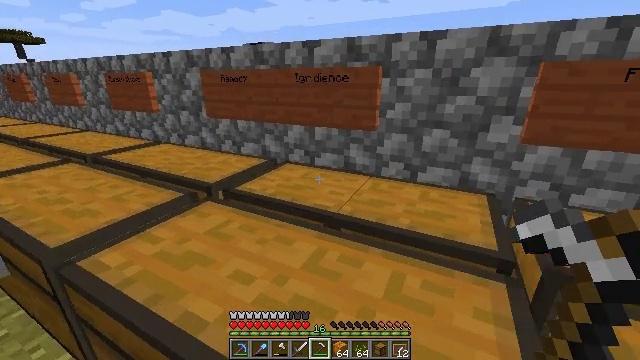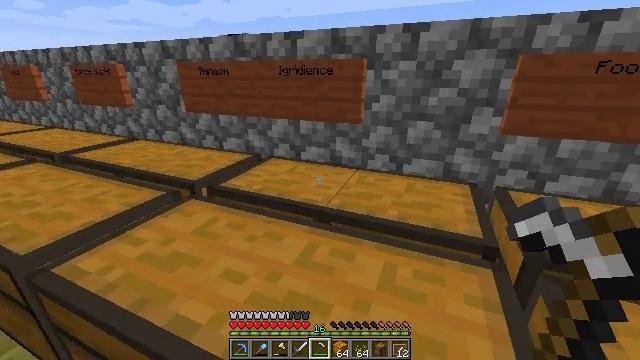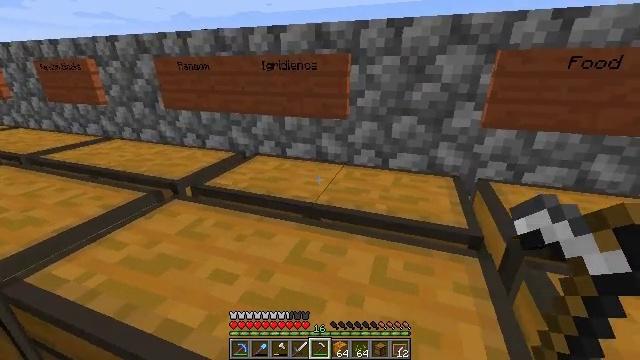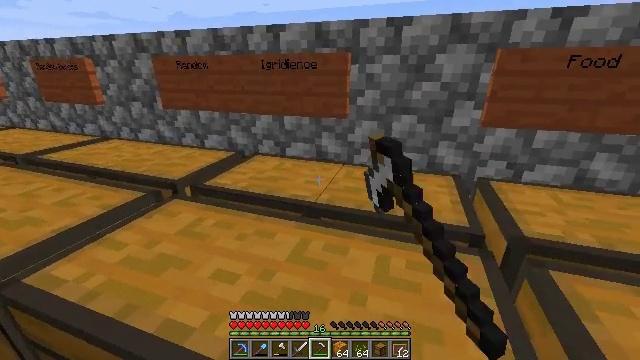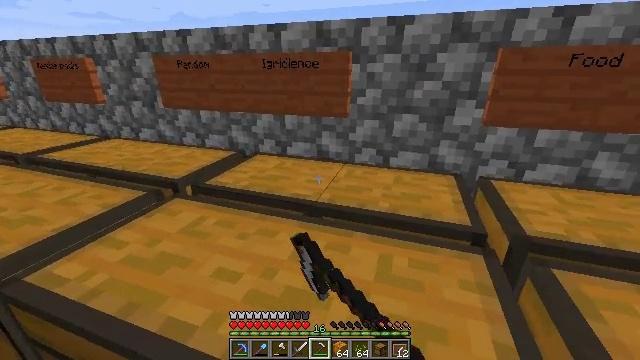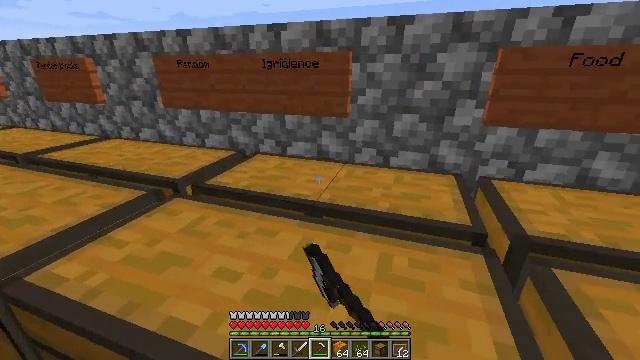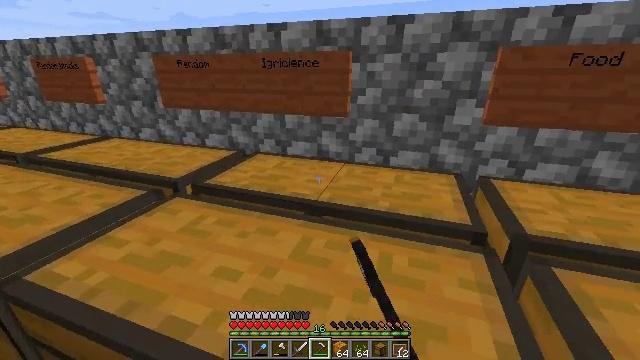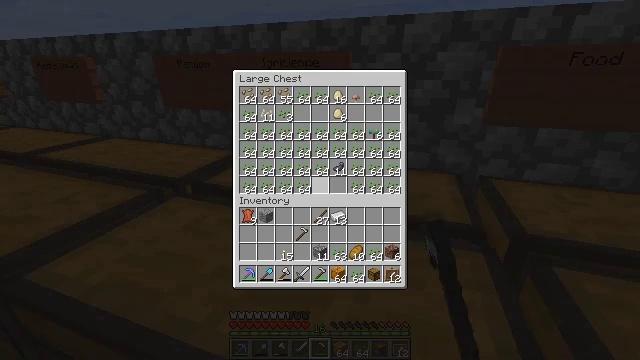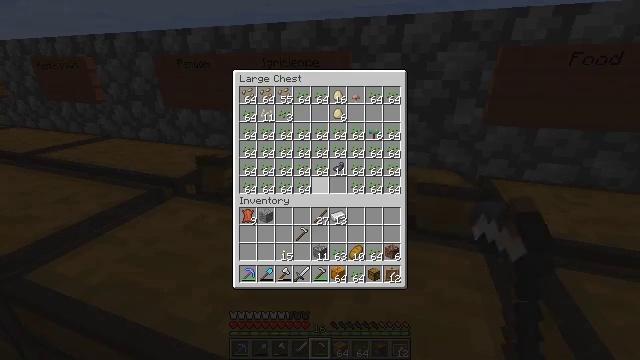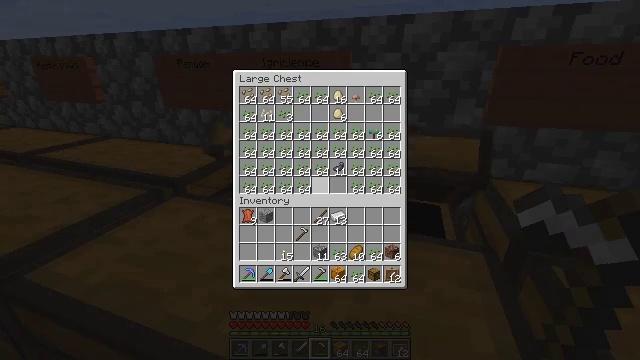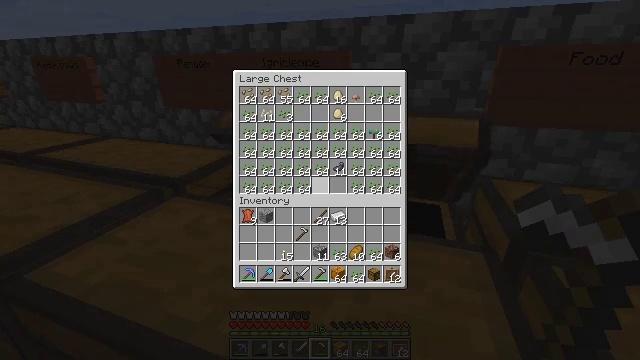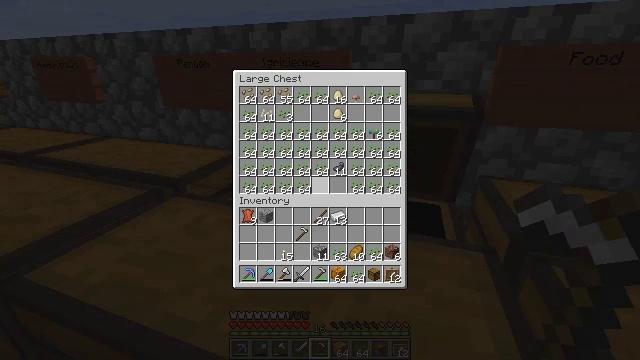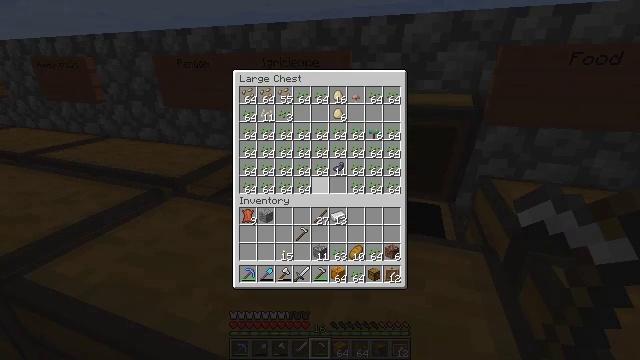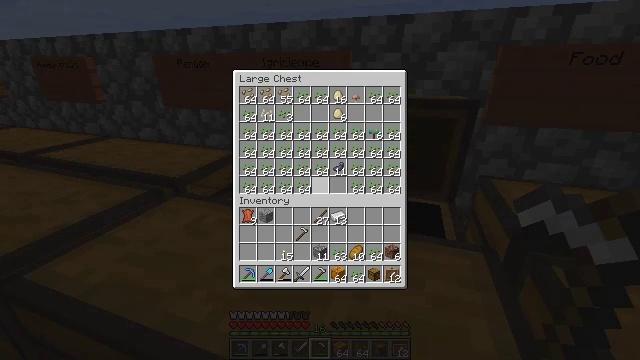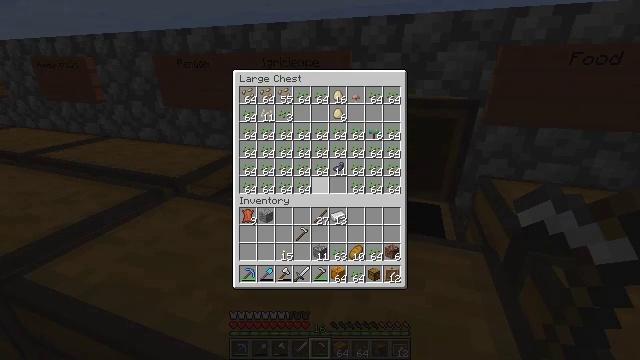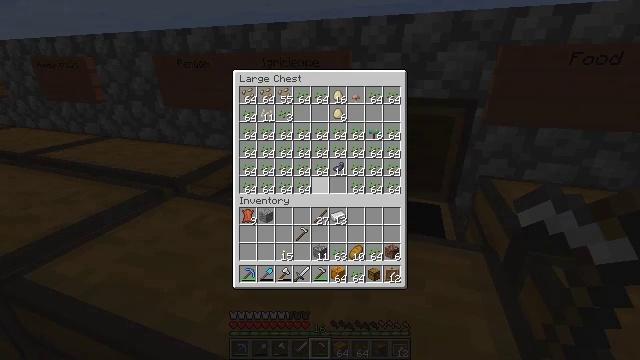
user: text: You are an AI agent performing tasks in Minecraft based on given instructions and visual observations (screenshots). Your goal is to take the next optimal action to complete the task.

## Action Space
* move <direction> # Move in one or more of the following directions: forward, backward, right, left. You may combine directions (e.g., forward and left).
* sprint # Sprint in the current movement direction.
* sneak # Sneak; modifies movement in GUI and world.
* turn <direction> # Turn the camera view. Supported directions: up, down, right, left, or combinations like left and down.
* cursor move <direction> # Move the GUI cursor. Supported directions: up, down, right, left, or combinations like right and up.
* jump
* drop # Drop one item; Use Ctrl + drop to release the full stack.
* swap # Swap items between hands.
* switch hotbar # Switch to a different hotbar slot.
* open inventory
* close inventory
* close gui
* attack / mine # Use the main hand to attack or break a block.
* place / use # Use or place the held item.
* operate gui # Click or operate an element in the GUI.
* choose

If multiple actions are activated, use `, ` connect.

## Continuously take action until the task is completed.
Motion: motion action
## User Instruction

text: Gather beetroots by breaking the plants.
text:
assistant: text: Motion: turn right and down
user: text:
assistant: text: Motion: turn right, use / place
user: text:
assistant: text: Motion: use / place
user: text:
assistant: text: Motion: use / place
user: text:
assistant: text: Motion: use / place
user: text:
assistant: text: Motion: no_op
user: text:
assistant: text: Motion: open gui
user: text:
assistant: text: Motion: no_op
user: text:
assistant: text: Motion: no_op
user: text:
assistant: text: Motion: no_op
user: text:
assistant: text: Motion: no_op
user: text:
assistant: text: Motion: no_op
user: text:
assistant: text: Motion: no_op
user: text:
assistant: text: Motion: no_op
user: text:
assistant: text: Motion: no_op
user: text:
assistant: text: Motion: cursor move right
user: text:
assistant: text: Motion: cursor move right and down
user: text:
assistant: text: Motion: sneak, cursor move right and down
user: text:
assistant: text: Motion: sneak, cursor move down
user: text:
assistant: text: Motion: sneak, cursor move down
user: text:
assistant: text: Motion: sneak
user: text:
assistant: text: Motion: sneak
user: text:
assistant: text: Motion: sneak
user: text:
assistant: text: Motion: sneak
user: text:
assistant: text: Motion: sneak
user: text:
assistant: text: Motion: sneak
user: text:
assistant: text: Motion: sneak
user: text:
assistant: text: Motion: sneak
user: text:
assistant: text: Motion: sneak, operate gui
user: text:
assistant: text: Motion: sneak, operate gui